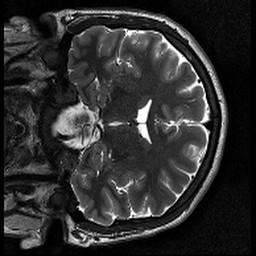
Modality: T2w
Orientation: coronal
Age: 22
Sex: male
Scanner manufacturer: siemens
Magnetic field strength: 3 T
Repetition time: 11.39 s
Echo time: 0.09 s